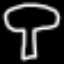
Label: mushroom